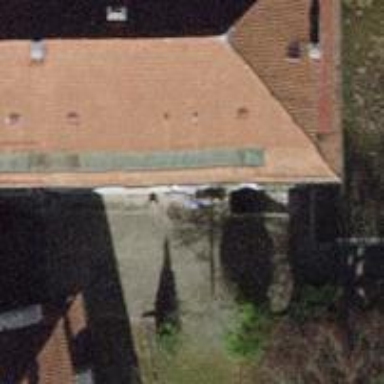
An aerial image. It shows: Tile-roofed apartment building.